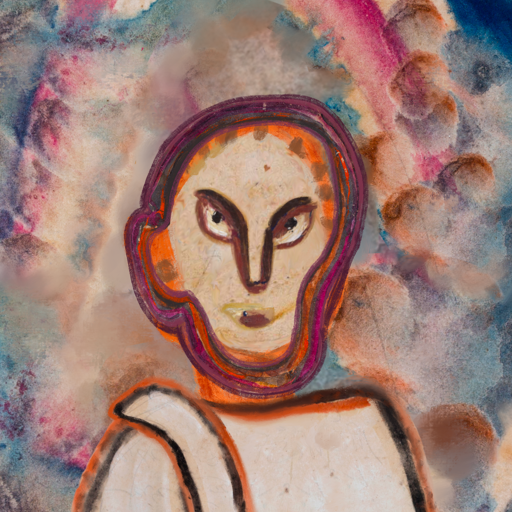
Background: Rupkatha, Head And Neck Front: Rupkatha, Face Front: After_Raid, Bust: Roy_Bahadur, Hair Front: Hypocrite, Head Accessory: Blank, Second Necklace: Blank, Necklace: Blank, Baby: Blank